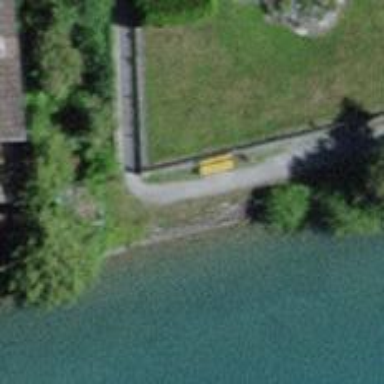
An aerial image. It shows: Bench.